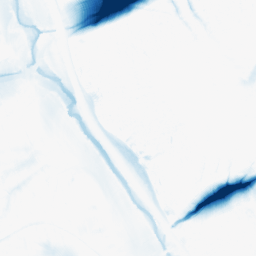
Category: morphological
Decomposition family: morphological_ellipse
Decomposition parameters: operation: closing
width: 50
height: 30
Upsampling method: lanczos
Upsampling parameters: scale: 4
Upsampling scale: 4